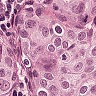
Metastatic tissue present: yes